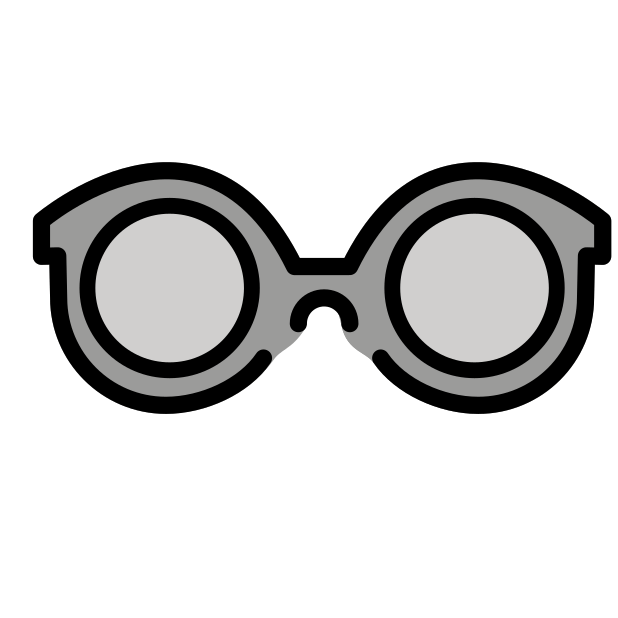
glasses